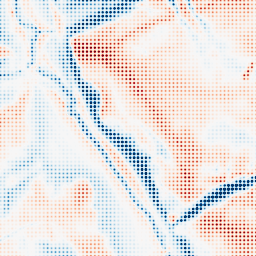
Category: multiscale
Decomposition family: dog_multiscale
Decomposition parameters: sigma_ratio: 1.6
n_scales: 5
base_sigma: 1
Upsampling method: sinc_hamming
Upsampling parameters: scale: 8
kernel_size: 4
Upsampling scale: 8